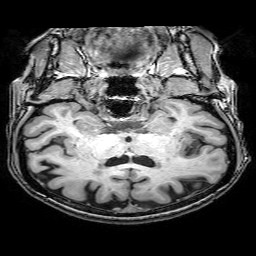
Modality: T1w
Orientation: sagittal
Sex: female
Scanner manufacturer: philips
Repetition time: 0.008112 s
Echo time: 0.00371 s